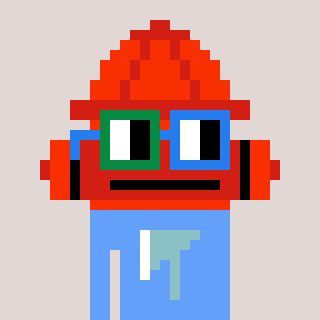
a pixel art character with square green and blue glasses, a fire hydrant-shaped head and a blue-colored body on a warm background